Question: I'm working on dreamviewer. When i'm trying to write basic syntax it usually autocompletes.
As you see it offers 2 variants for "escape": real_escape_string and escape_string. I wonder, Is there any difference between them?
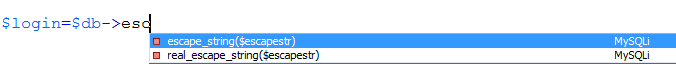
Answer: <URL>, so they're identical.